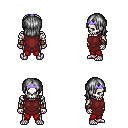
a pixel art fantasy rpg character, male body template, skeleton, maroon tunic, red pants, gray long bangs hairstyle, purple tiara, leather bracers, four views (front, back, left, right), 2x2 character sprite sheet, small pixel art, hard edges, no anti-aliasing